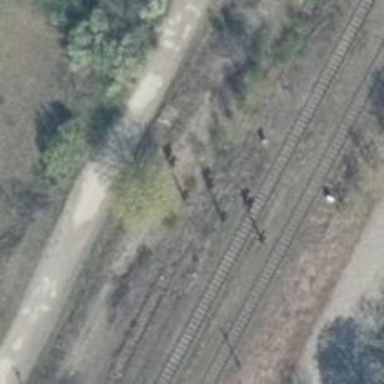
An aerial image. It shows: Railway signal.